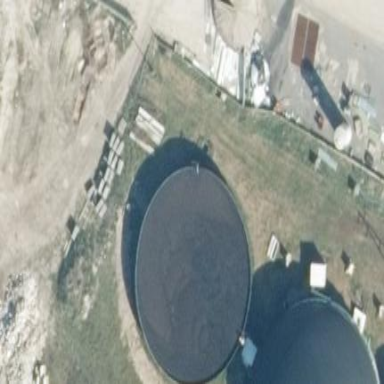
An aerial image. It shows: Silo.